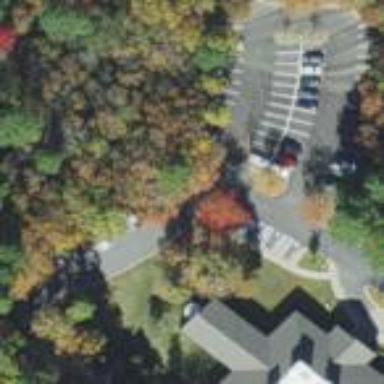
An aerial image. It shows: Parking area.